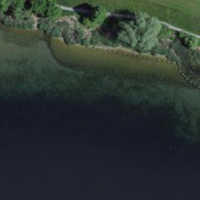
EUNIS habitat code: 14
Species observed at this site:
Stachys palustris